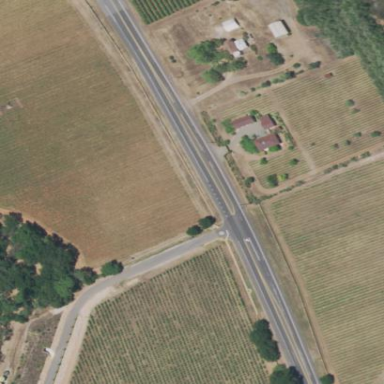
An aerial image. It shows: Vineyard with wine grapes as the crop.